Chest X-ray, PA view. Patient: 48 years old, sex F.
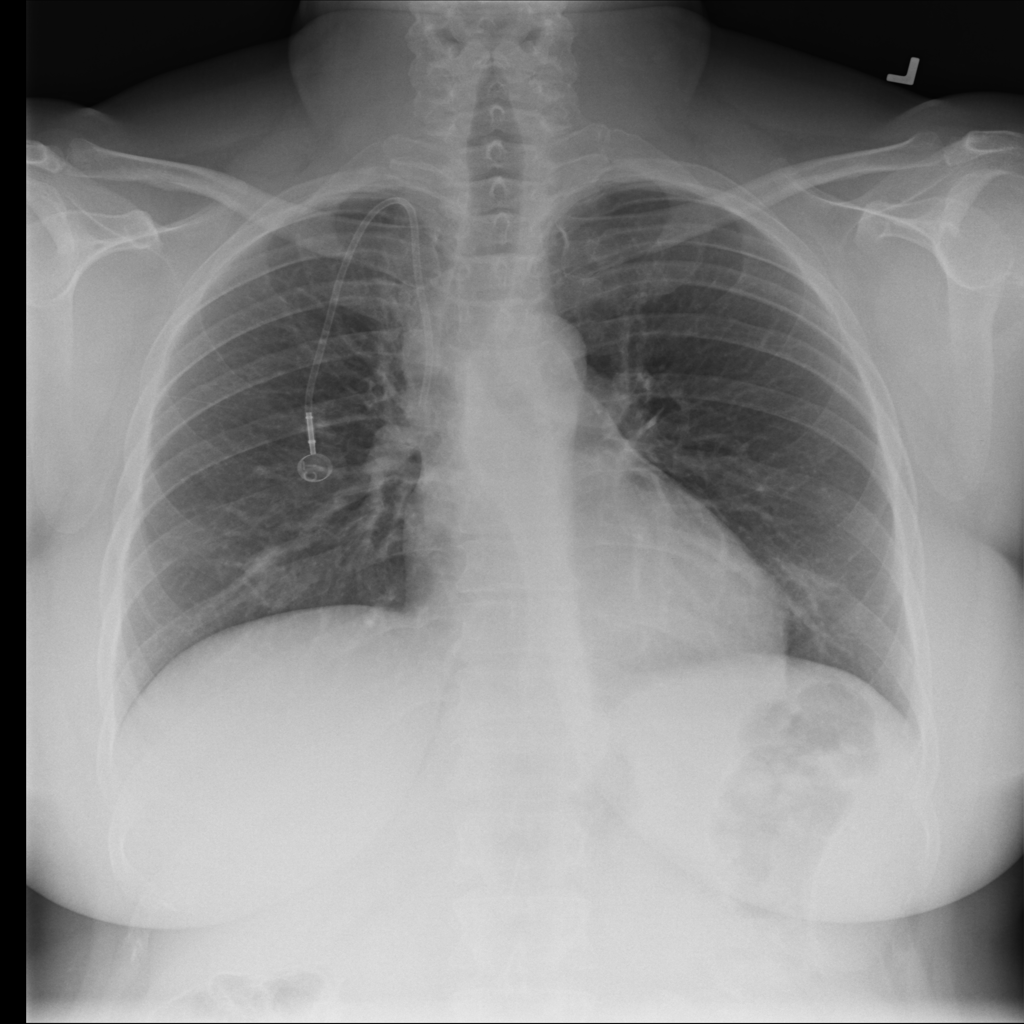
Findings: Nodule